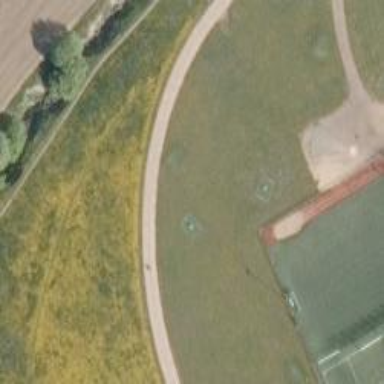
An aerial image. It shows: Disc golf basket.